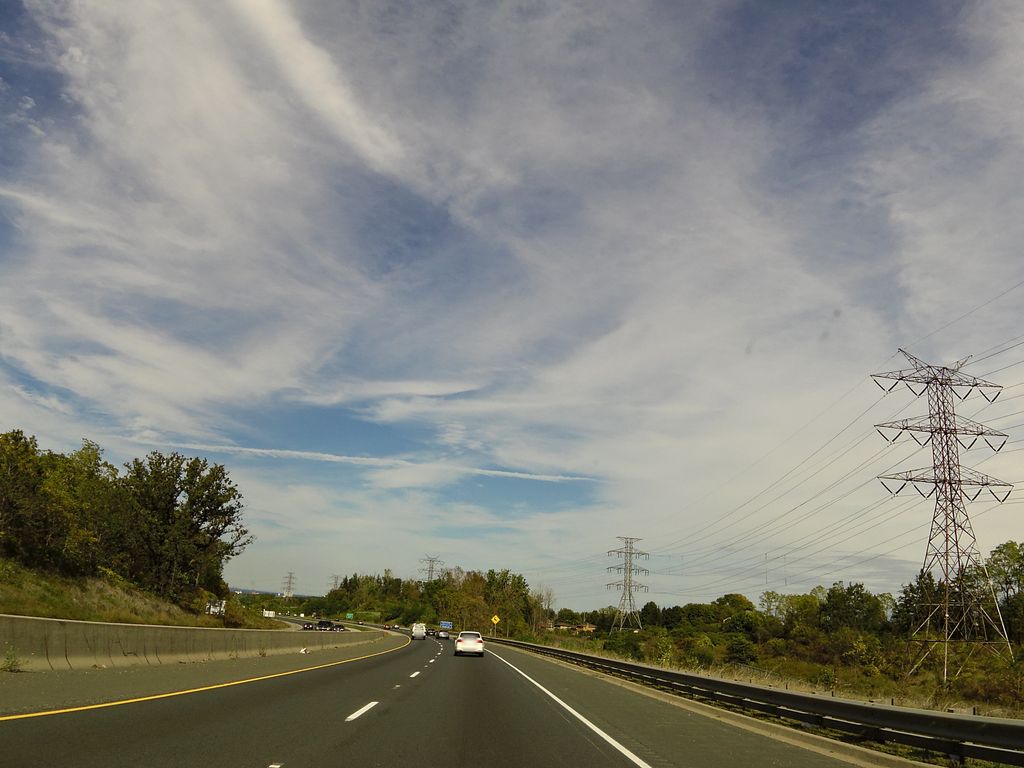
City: hamilton